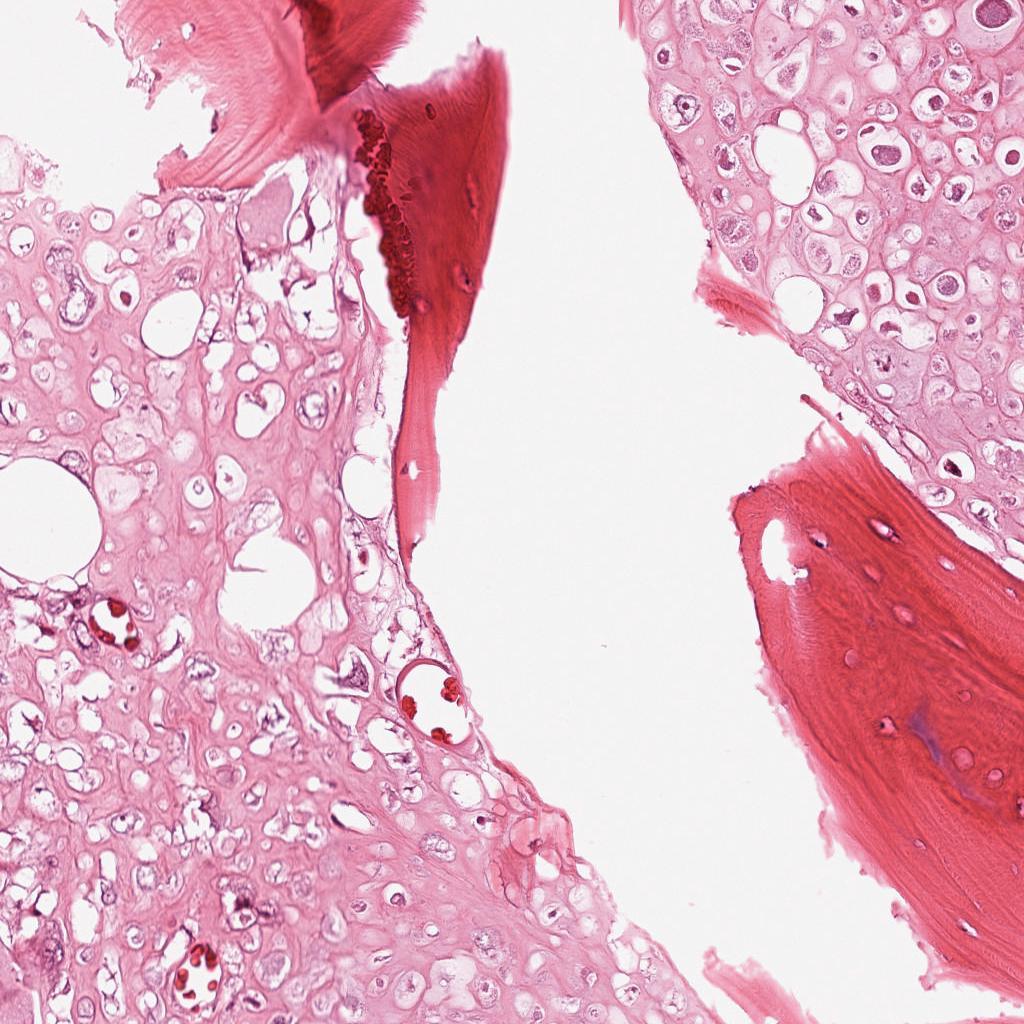
Label: Viable